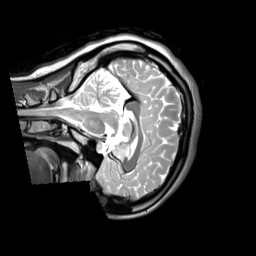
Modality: T2w
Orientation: sagittal
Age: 19
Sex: female
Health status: ill
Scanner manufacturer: siemens
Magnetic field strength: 3 T
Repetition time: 2.8 s
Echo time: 0.326 s